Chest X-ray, AP view. Patient: 60 years old, sex M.
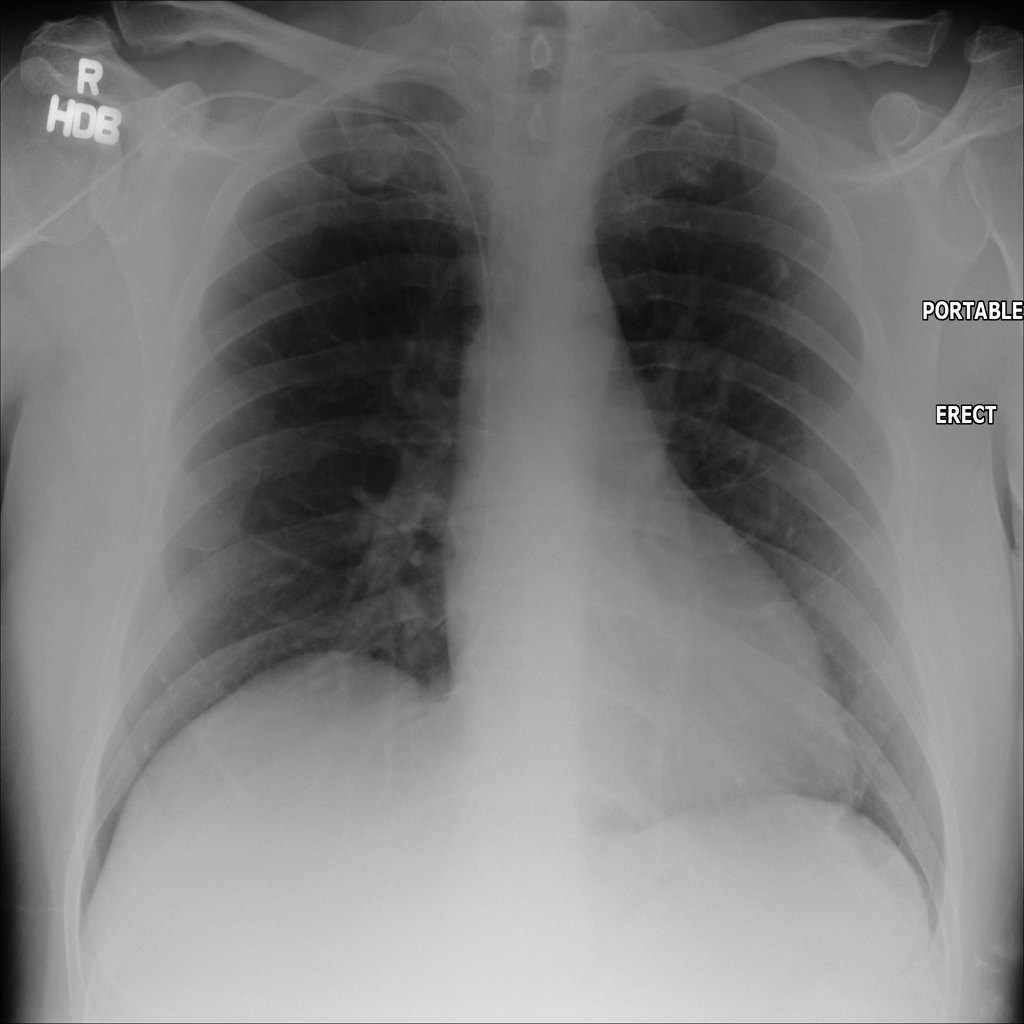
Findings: No Finding